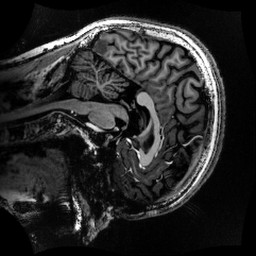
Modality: MP2RAGE
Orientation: sagittal
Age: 29
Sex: male
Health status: healthy